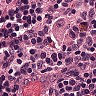
Metastatic tissue present: no